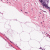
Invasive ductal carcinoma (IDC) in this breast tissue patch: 0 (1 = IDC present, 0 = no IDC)